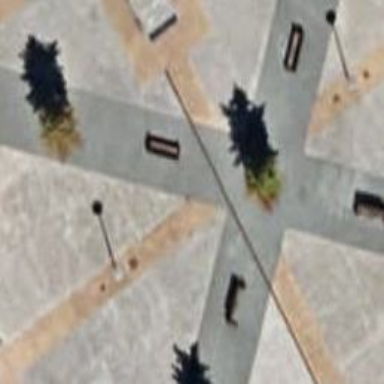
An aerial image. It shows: Bench for seating.